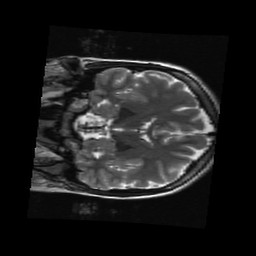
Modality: T2w
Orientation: coronal
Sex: female
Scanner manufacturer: ge
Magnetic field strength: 3 T
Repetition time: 5 s
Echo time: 0.1007 s